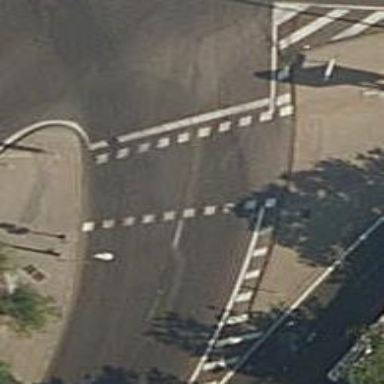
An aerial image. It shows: Road with traffic signals at crossing.